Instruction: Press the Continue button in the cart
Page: cart
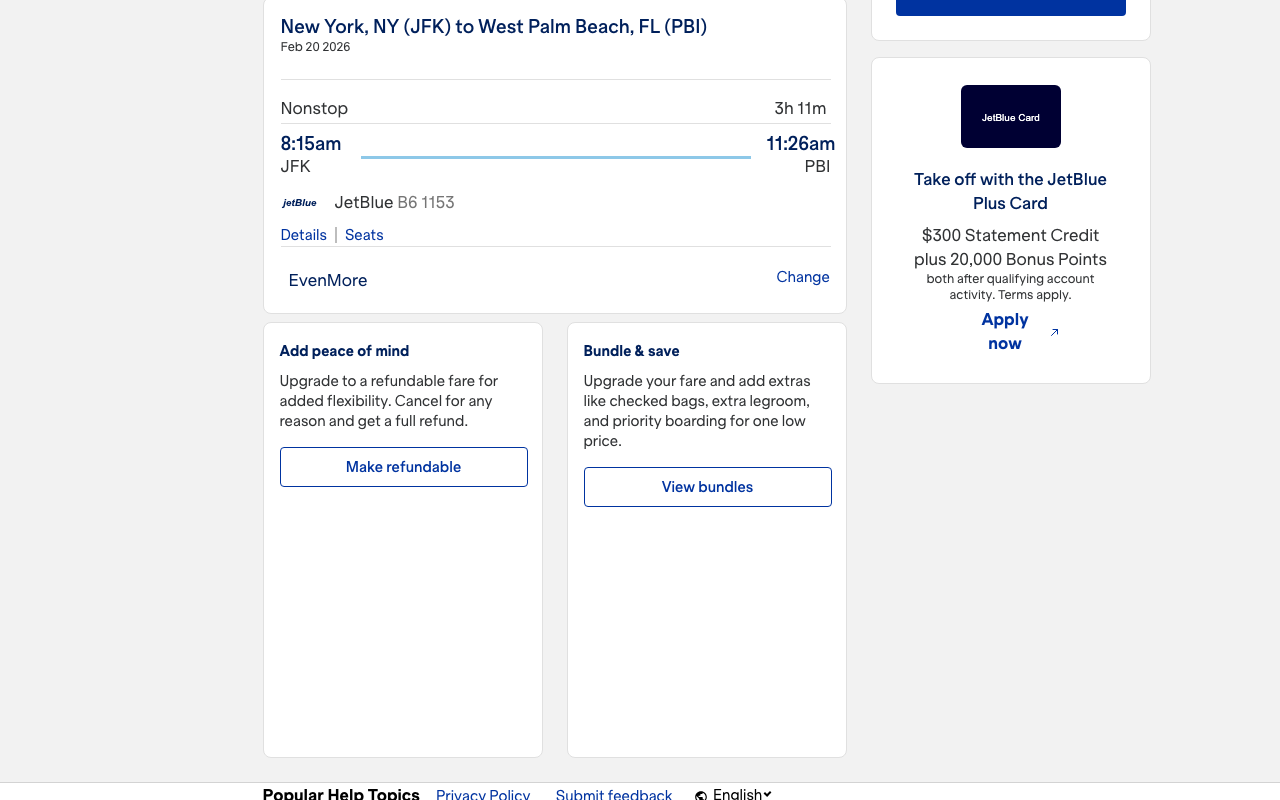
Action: click